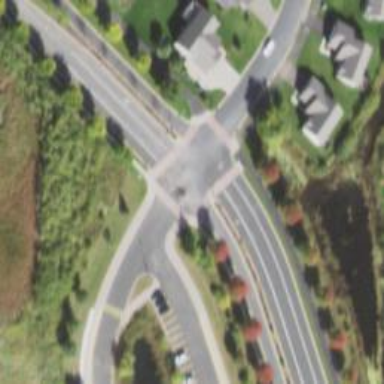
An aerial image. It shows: Marked crossing on asphalt cycleway road.